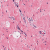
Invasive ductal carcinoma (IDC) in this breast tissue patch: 0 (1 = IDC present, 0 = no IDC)